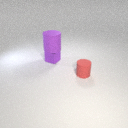
large purple rubber cylinder above small purple metal cube